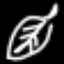
Label: leaf